Aerial crown-view tile of a tropical tree (Barro Colorado Island, Panama), acquired 20240611:
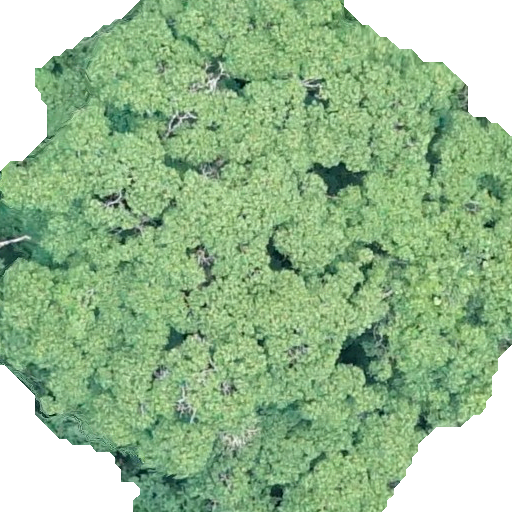
Species: Hura crepitans
GBIF accepted scientific name: Hura crepitans
Crown area: 388.292 m²